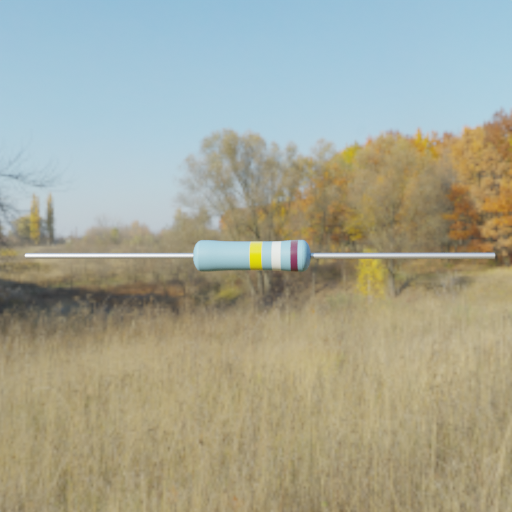
Resistor colour bands (in order): yellow, white, brown